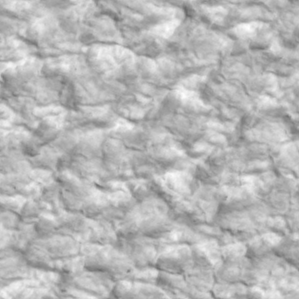
Label: non_frost